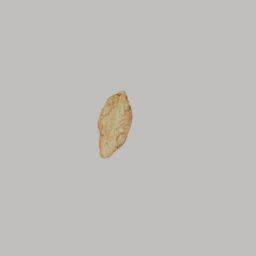
Label: nature